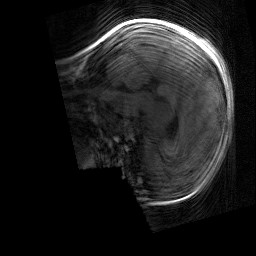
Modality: T1w
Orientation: sagittal
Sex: male
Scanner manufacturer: siemens
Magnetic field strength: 3 T
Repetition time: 1.9 s
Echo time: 0.00243 s